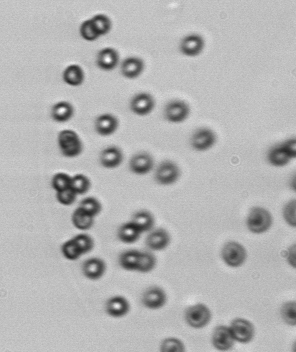
Label: Phaeocystis